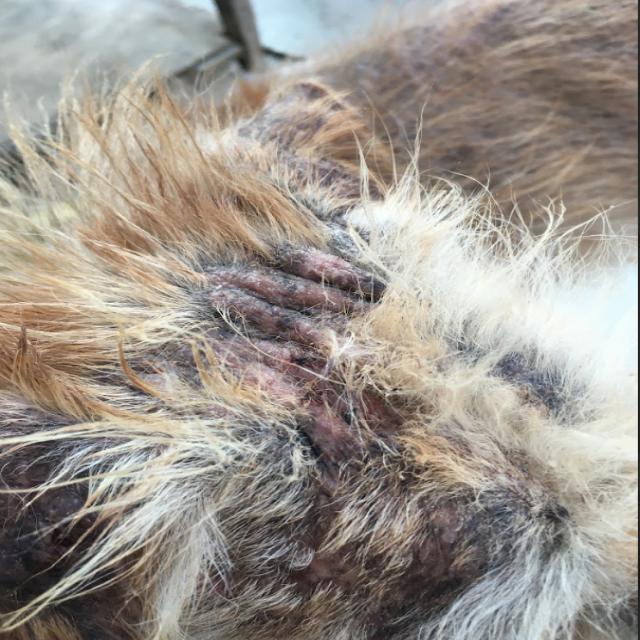
Canine demodicosis (Demodex mange) — caused by Demodex canis mites. Presents with alopecia, follicular papules, pustules, and comedones. Often localized on face and forelimbs.